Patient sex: F
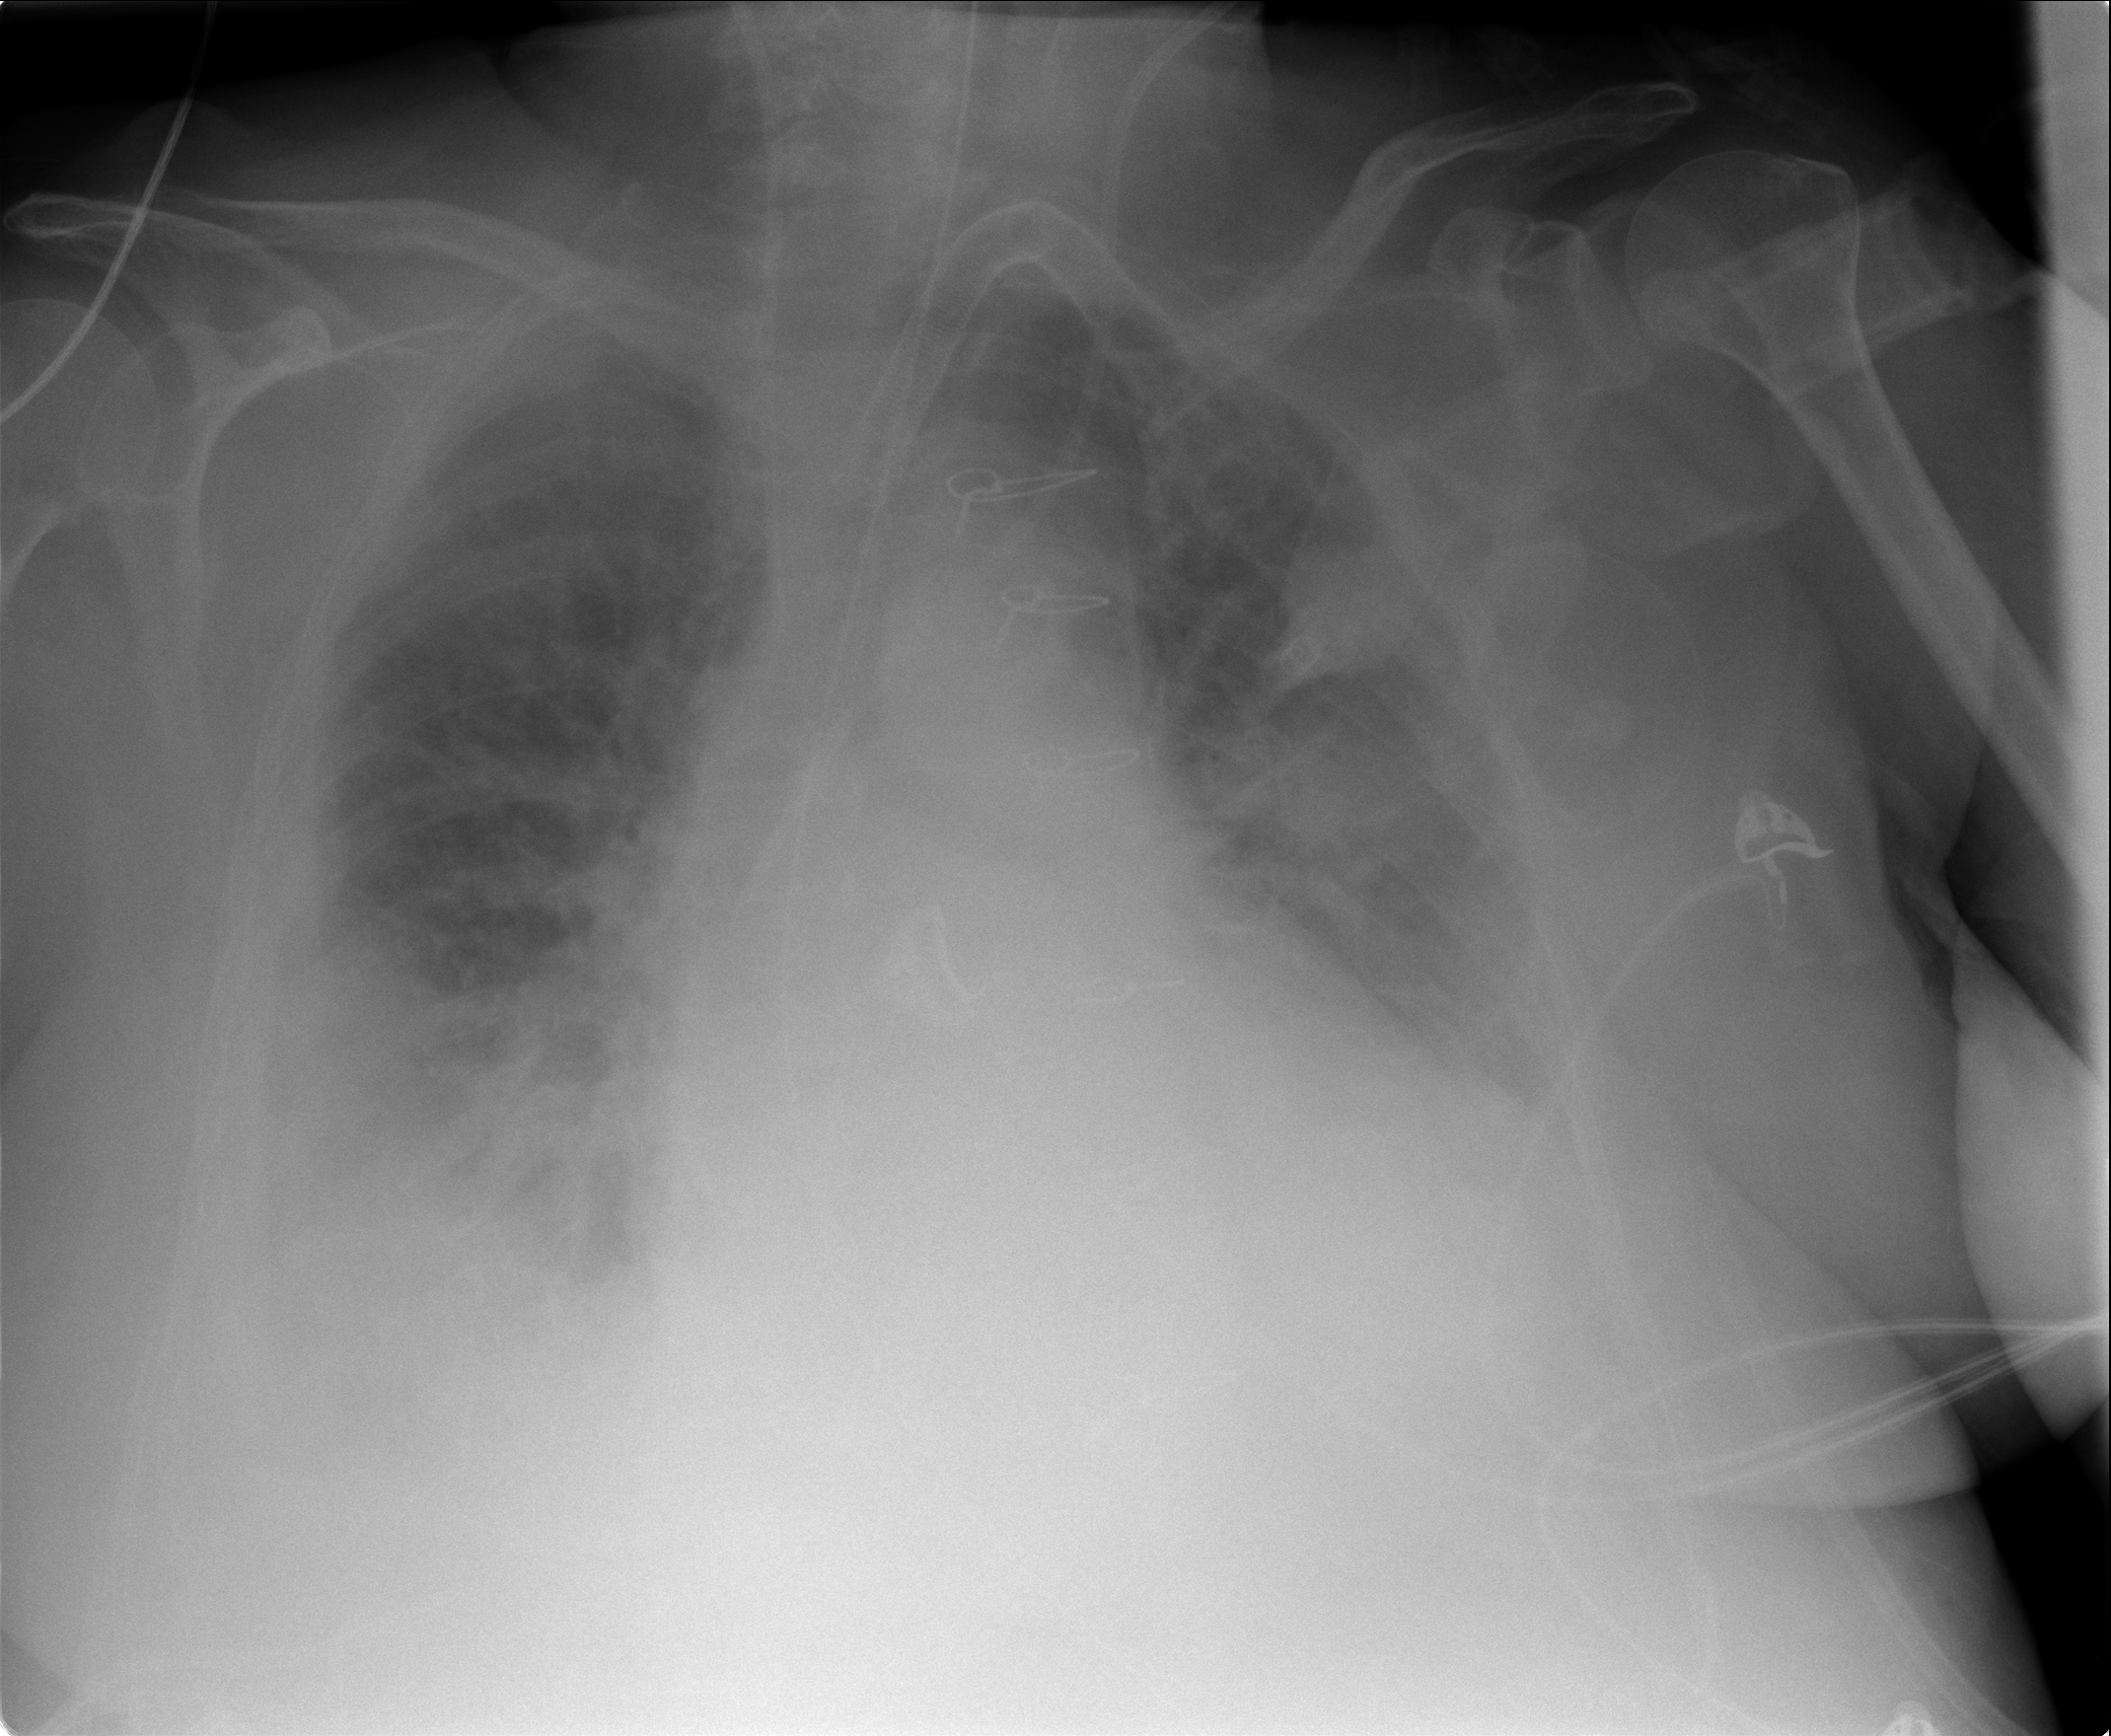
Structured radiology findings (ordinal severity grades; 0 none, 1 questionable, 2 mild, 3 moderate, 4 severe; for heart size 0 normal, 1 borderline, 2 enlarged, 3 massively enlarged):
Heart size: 2
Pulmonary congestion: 2
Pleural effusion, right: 3
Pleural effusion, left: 3
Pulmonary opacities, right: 0
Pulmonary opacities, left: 2
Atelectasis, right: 3
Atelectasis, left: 3